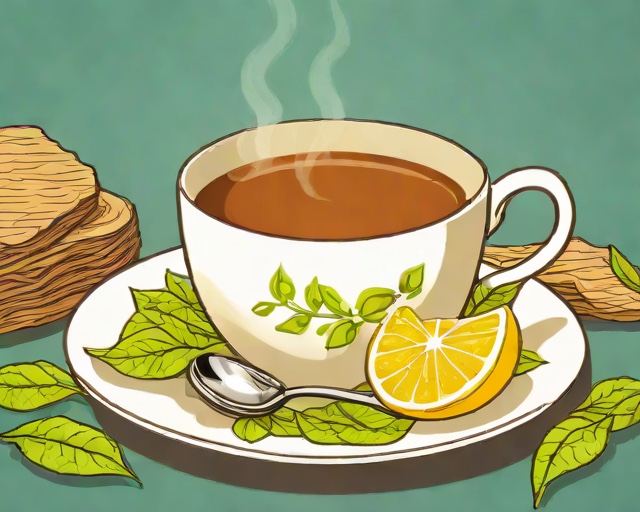
Category: Get Well